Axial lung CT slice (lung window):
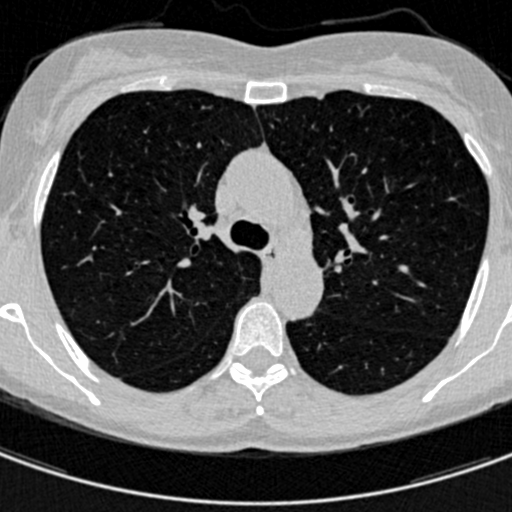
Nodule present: no